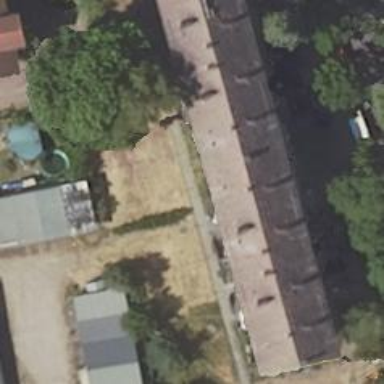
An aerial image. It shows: Gabled roof apartments building.